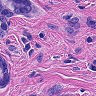
Metastatic tissue present: yes